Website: lowes
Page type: customer-info-address
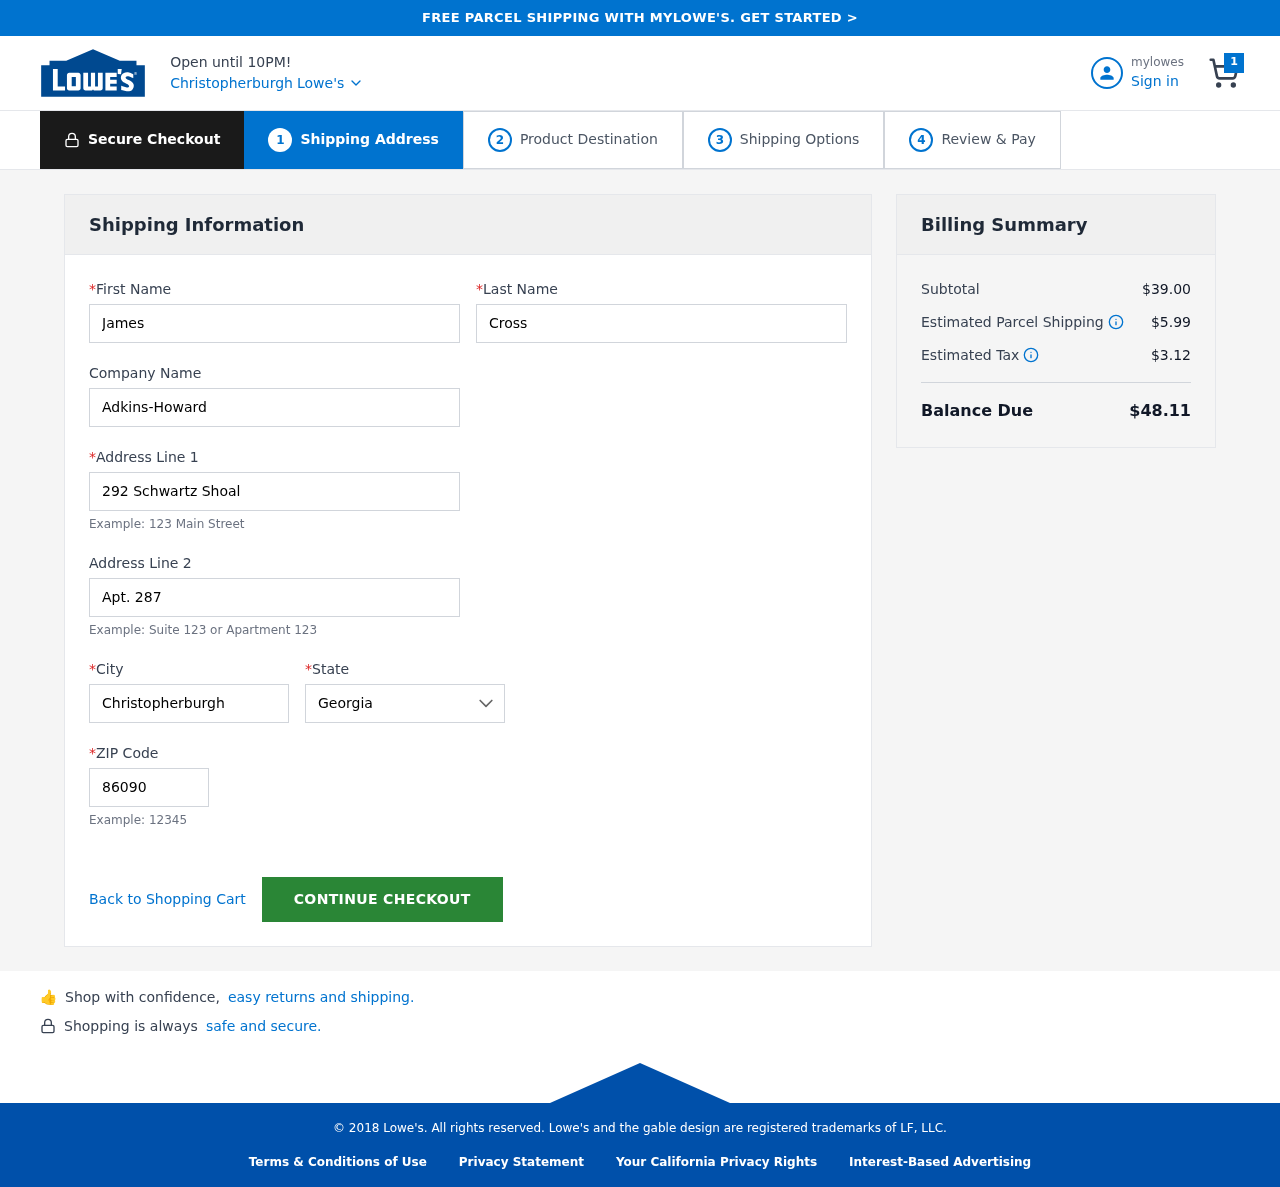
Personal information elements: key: PII_CITY
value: Christopherburgh
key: PII_COMPANY
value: Adkins-Howard
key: PII_FIRSTNAME
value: James
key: PII_LASTNAME
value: Cross
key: PII_POSTCODE
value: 86090
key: PII_STATE
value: Georgia
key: PII_STREET
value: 292 Schwartz Shoal
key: PII_STREET2
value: Apt. 287
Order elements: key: ORDER_NUM_ITEMS
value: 1
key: ORDER_SUBTOTAL
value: $39.00
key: ORDER_SHIPPING_COST
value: $5.99
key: ORDER_TAX
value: $3.12
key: ORDER_TOTAL
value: $48.11